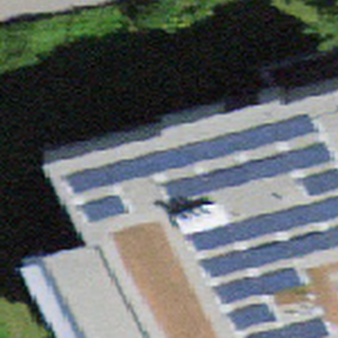
Label: other